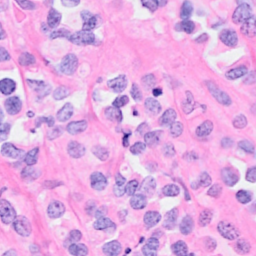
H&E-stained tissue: Breast